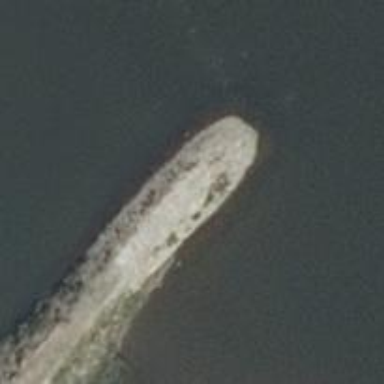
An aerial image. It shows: Breakwater structure.